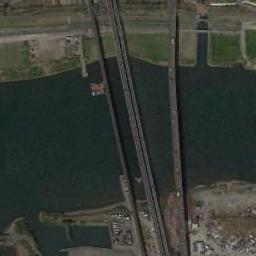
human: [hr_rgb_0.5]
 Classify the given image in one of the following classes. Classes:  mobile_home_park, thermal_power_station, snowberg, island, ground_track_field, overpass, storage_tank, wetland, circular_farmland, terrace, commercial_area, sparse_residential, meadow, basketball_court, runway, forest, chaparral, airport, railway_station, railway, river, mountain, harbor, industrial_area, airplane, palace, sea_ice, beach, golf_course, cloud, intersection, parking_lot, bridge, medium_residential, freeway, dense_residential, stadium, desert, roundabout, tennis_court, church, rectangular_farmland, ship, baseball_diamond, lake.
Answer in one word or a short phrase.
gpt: bridge